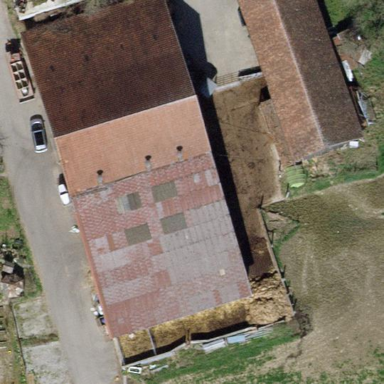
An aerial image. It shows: Gabled roof on farm auxiliary building.